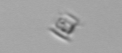
Label: Bacillariophyceae_morphotype1